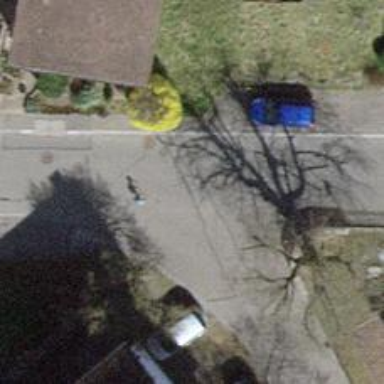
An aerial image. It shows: Residential road with asphalt surface.